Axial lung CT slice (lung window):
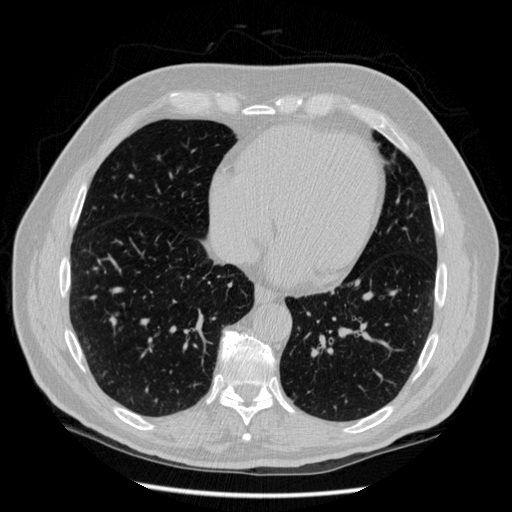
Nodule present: no